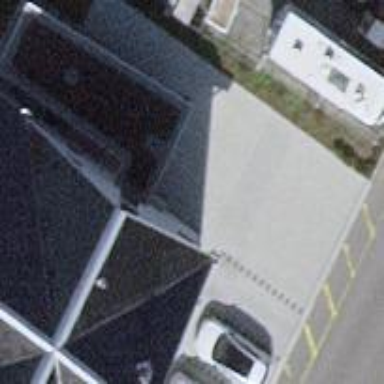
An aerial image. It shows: View of roof of building.